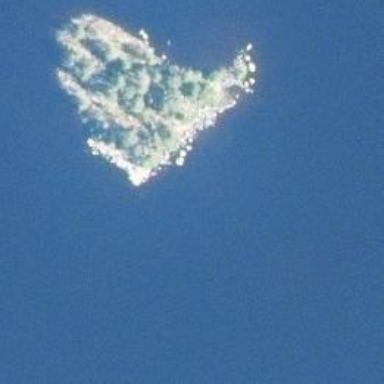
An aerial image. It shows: Islet.